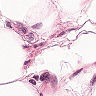
Metastatic tissue present: no